Field crop: maize
Growth stage: 2
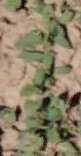
Species: convolvulus